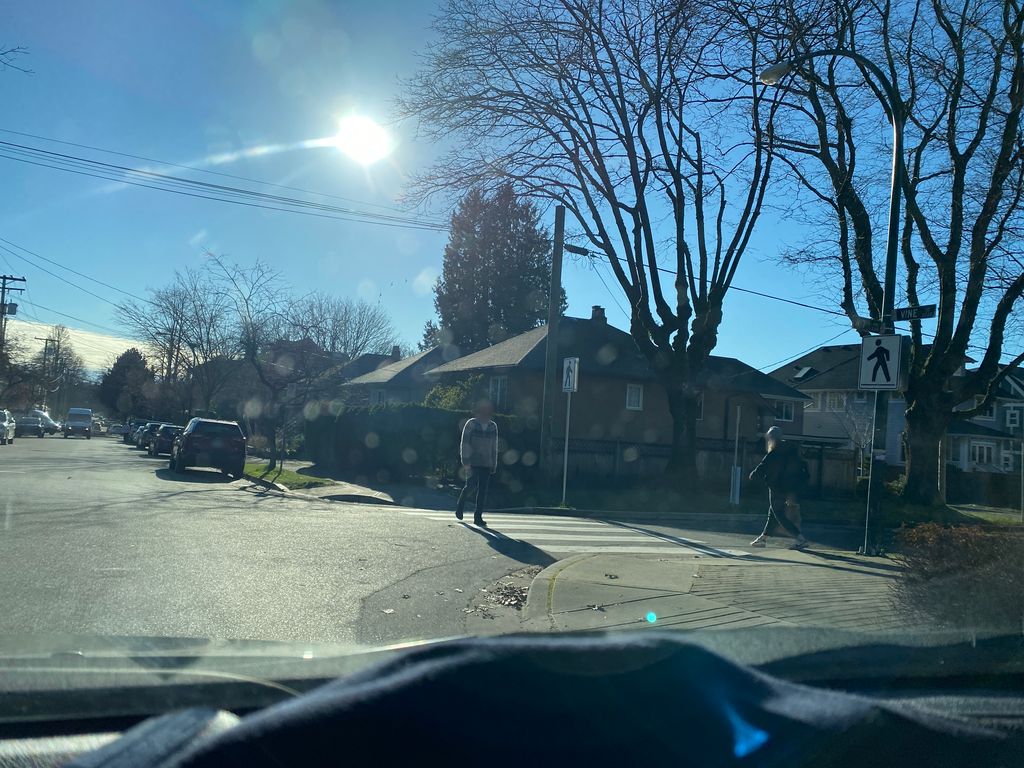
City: vancouver